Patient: sex M, age 81
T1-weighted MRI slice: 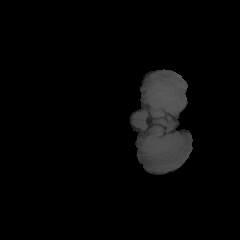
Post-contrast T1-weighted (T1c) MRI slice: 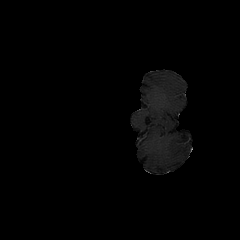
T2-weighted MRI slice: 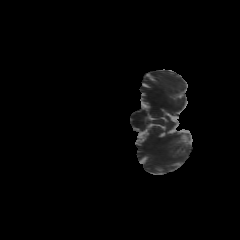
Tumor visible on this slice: no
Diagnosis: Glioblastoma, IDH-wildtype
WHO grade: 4